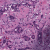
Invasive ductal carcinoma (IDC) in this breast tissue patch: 1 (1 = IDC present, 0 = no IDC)